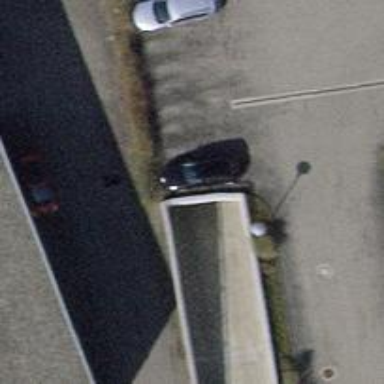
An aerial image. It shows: Parking entrance.